Question: I am writing a linux device driver and need to define the following clock-tree in a device tree file:

Note: Selecting an oscillator in the multiplexer is done by pulling an output high or low. The clock generator is programmed via I2C.
Here is an example of what I have so far:
'''
clocks {
/* fixed clock oscillators */
osc22: oscillator22 {
compatible = "fixed-clock";
#clock-cells = <0>;
clock-frequency = <22579200>;
};
osc24: oscillator24 {
compatible = "fixed-clock";
#clock-cells = <0>;
clock-frequency = <24576000>;
};
/* clock multiplexer
* I'm afraid the following is not going to work :( ?
*/
mux: multiplexer {
compatible = "mux-clock"; /* <-------- ??? */
clocks = <&osc22>, <&osc24>; /* parent clocks */
};
};
i2c1 {
/* clock generator */
si5351: si5351c@60 {
#address-cells = <1>;
#size-cells = <0>;
#clock-cells = <1>;
compatible = "silabs,si5351c";
reg = <0x60>;
clocks = <0>, <&mux>;
clock-names = "xtal", "clkin";
status = "okay";
clkout0 {
reg = <0>;
silabs,disable-state = <2>;
silabs,clock-source = <3>;
};
};
};
'''
:
- <URL>
How do I define a simple clock multiplexer in a device tree?
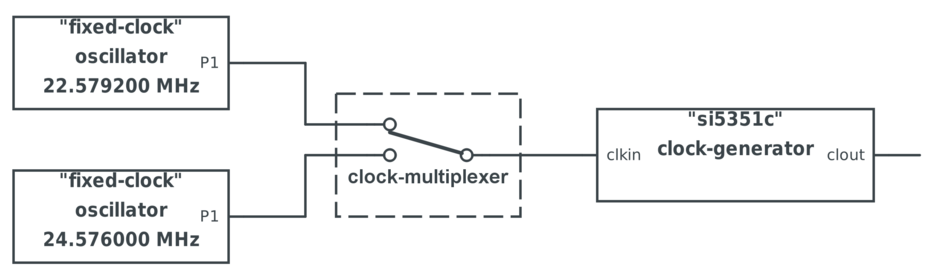
Answer: As correctly pointed out by @h3n, at the time of asking this question, the kernel did not provide support for gpio-controlled clock multiplexers.
So, I had to add a common clock driver for such devices.
This driver (<URL> is in the mainline since 4.3-rc1.
A device tree binding for the above mentioned use-case could look like this:
'''
clocks {
/* fixed clock oscillators */
osc22: oscillator22 {
compatible = "fixed-clock";
#clock-cells = <0>;
clock-frequency = <22579200>;
};
osc24: oscillator24 {
compatible = "fixed-clock";
#clock-cells = <0>;
clock-frequency = <24576000>;
};
/* gpio-controlled clock multiplexer */
mux: multiplexer {
compatible = "gpio-mux-clock";
clocks = <&osc22>, <&osc24>; /* parent clocks */
#clock-cells = <0>;
select-gpios = <&gpio 42 GPIO_ACTIVE_HIGH>;
};
};
'''